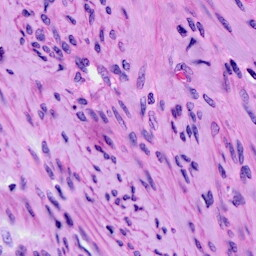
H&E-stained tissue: Cervix